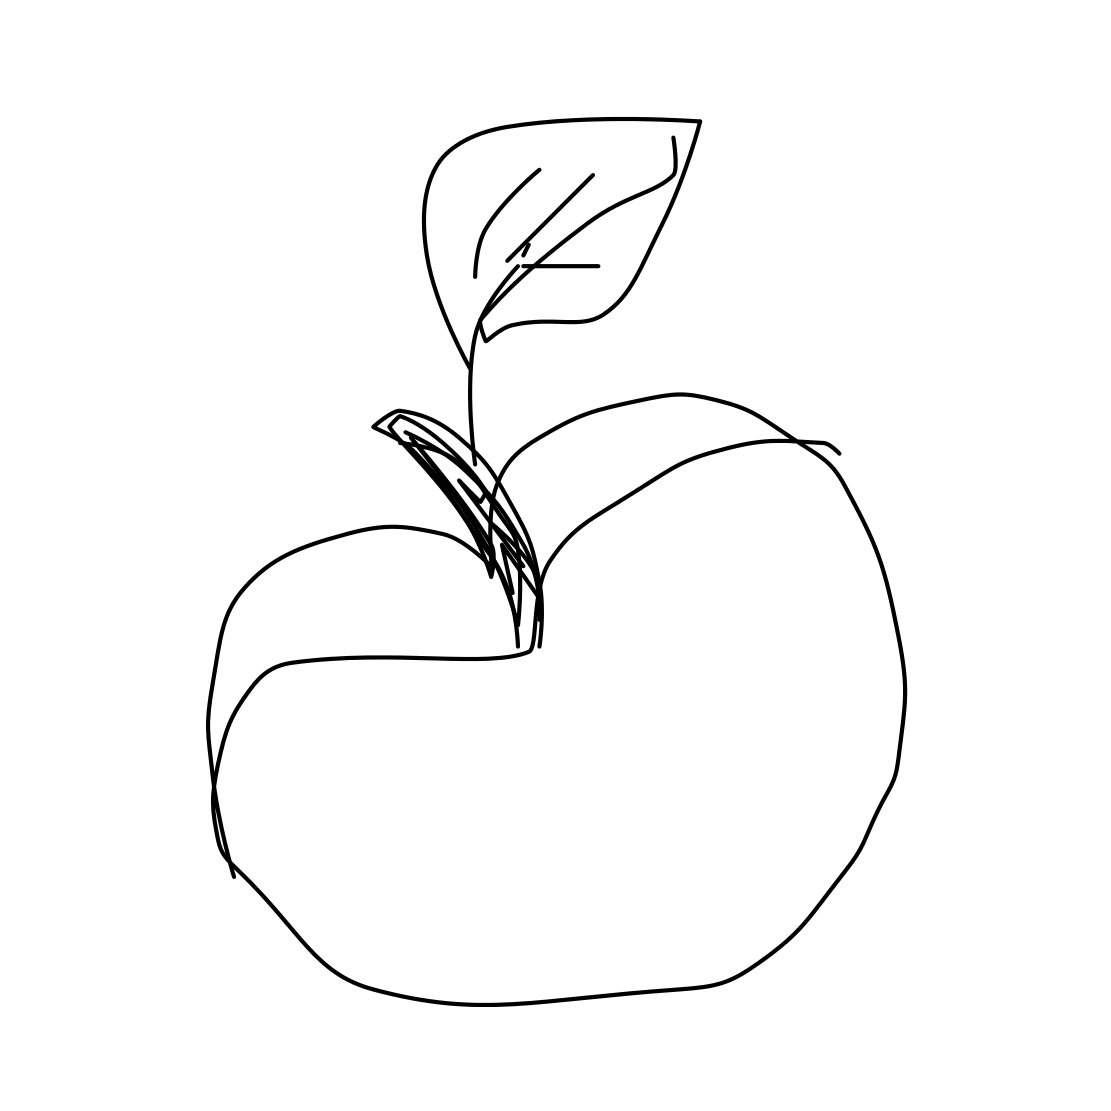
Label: apple